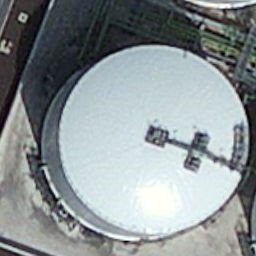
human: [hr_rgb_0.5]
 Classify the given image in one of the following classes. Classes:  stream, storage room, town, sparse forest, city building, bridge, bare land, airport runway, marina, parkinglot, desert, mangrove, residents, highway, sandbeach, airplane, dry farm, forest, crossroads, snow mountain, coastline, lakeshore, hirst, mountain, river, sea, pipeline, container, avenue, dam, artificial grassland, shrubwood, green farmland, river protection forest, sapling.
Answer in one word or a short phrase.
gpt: storage room